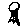
Label: tree